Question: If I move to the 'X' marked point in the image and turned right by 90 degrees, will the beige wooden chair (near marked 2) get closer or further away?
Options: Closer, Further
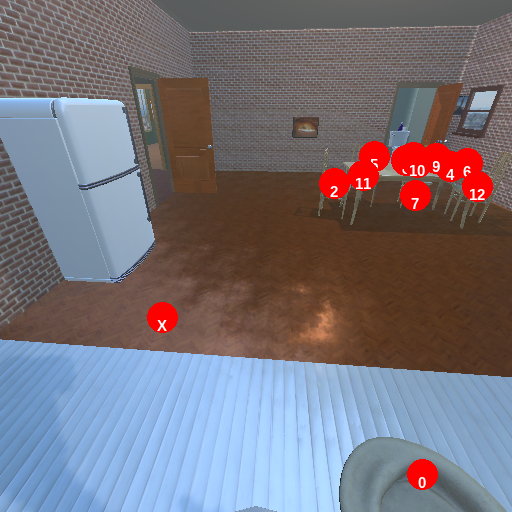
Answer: Closer